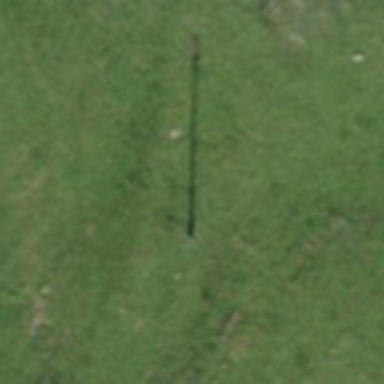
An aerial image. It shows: Minor power line.